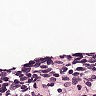
Metastatic tissue present: no